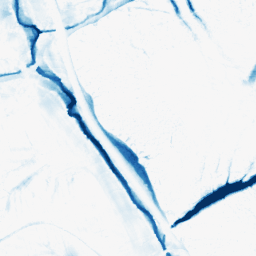
Category: morphological
Decomposition family: morphological_ellipse
Decomposition parameters: operation: closing
width: 20
height: 30
Upsampling method: sinc_blackman
Upsampling parameters: scale: 2
kernel_size: 8
Upsampling scale: 2